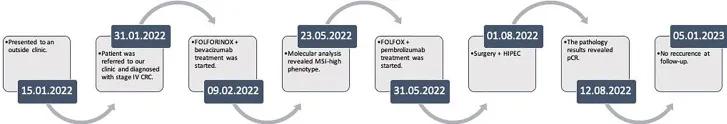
Timeline of the patient's management.
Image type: chart (chart)